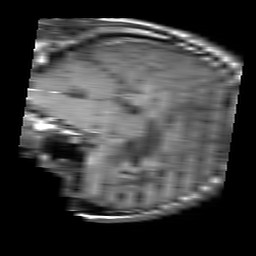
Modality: T1w
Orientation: sagittal
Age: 70
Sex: male
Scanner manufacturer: philips
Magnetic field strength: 3 T
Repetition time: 0.4 s
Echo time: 0.01005 s